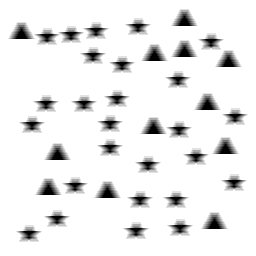
Squares: 0
Triangles: 12
Stars: 26
Total shapes: 38